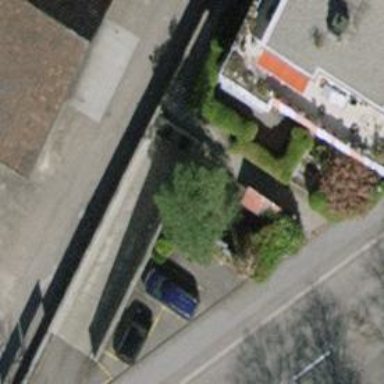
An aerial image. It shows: Parking entrance.